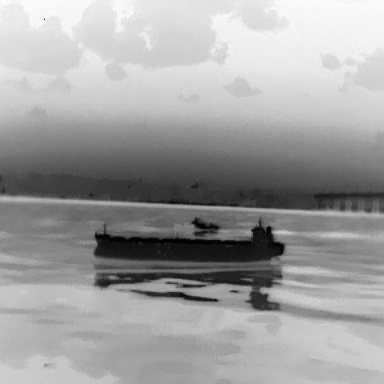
There are two objects shown in the infrared image, including a warship, and a liner.